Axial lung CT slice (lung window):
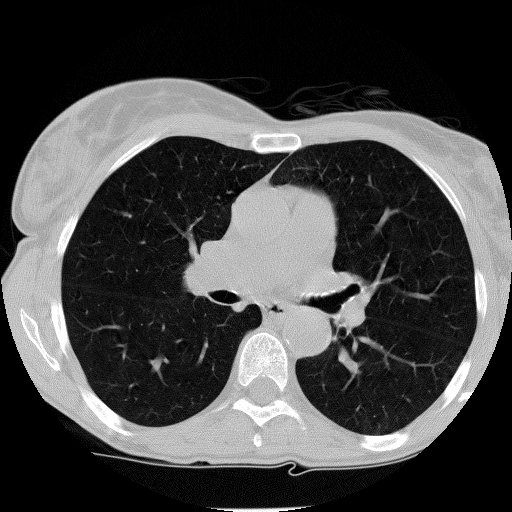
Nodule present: no